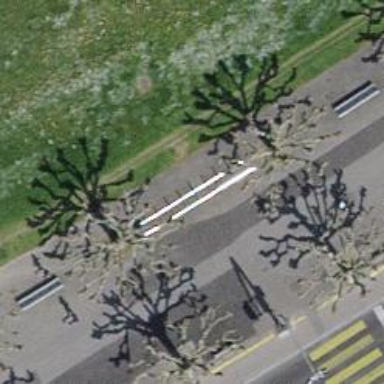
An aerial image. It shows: Bicycle parking area with stands available.